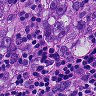
Metastatic tissue present: yes